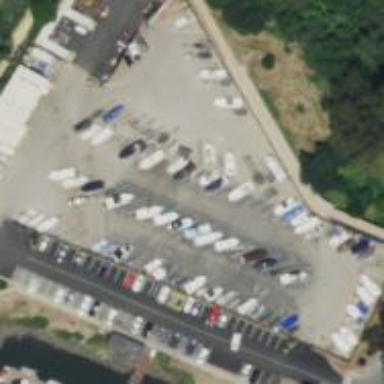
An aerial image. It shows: Boatyard with surrounding fence.